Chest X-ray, PA view. Patient: 65 years old, sex M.
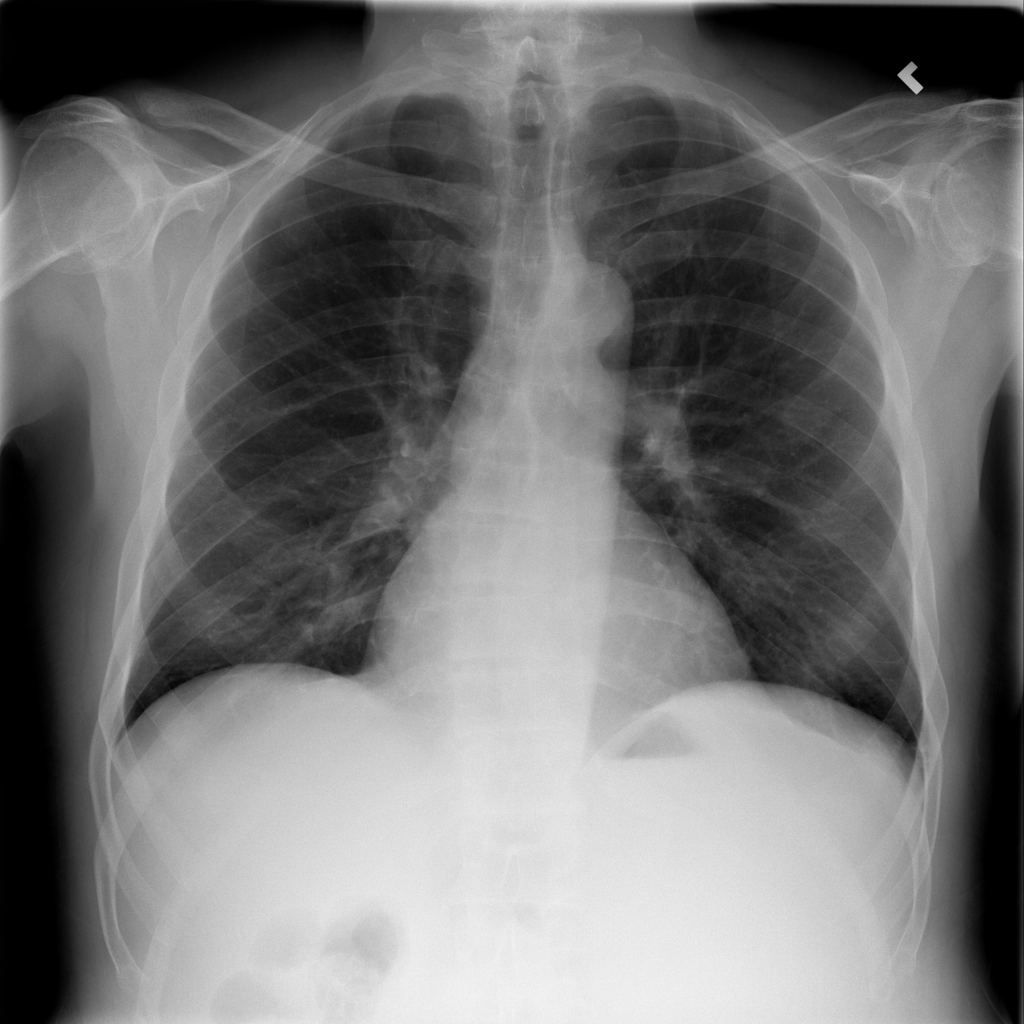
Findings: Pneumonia